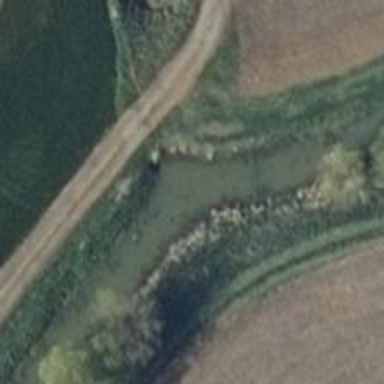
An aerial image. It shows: Culvert tunnel.